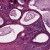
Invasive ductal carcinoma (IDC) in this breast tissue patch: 1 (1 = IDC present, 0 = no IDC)